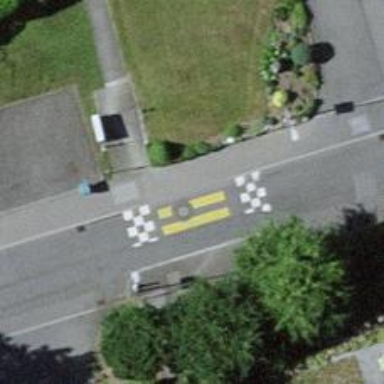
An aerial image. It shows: Kerb barrier.